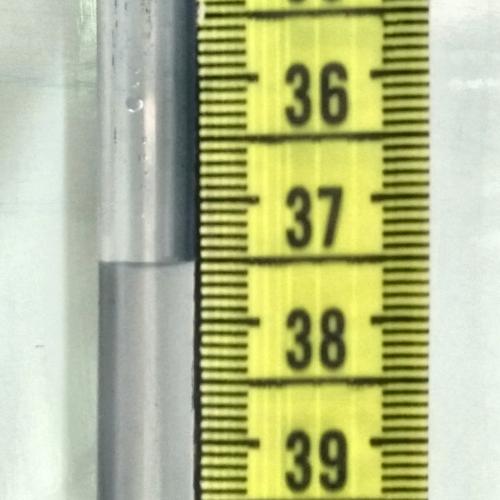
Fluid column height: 37.5 cm